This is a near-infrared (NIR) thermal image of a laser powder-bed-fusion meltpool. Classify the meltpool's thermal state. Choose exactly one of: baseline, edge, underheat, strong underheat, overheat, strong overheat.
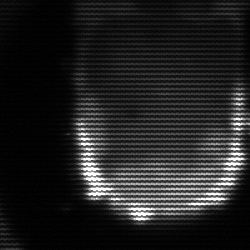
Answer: baseline